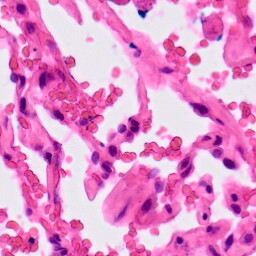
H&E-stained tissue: Lung